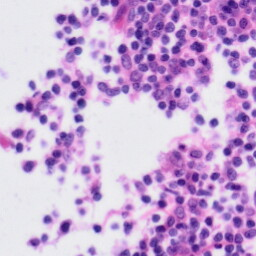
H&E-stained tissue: Tonsil